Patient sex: M
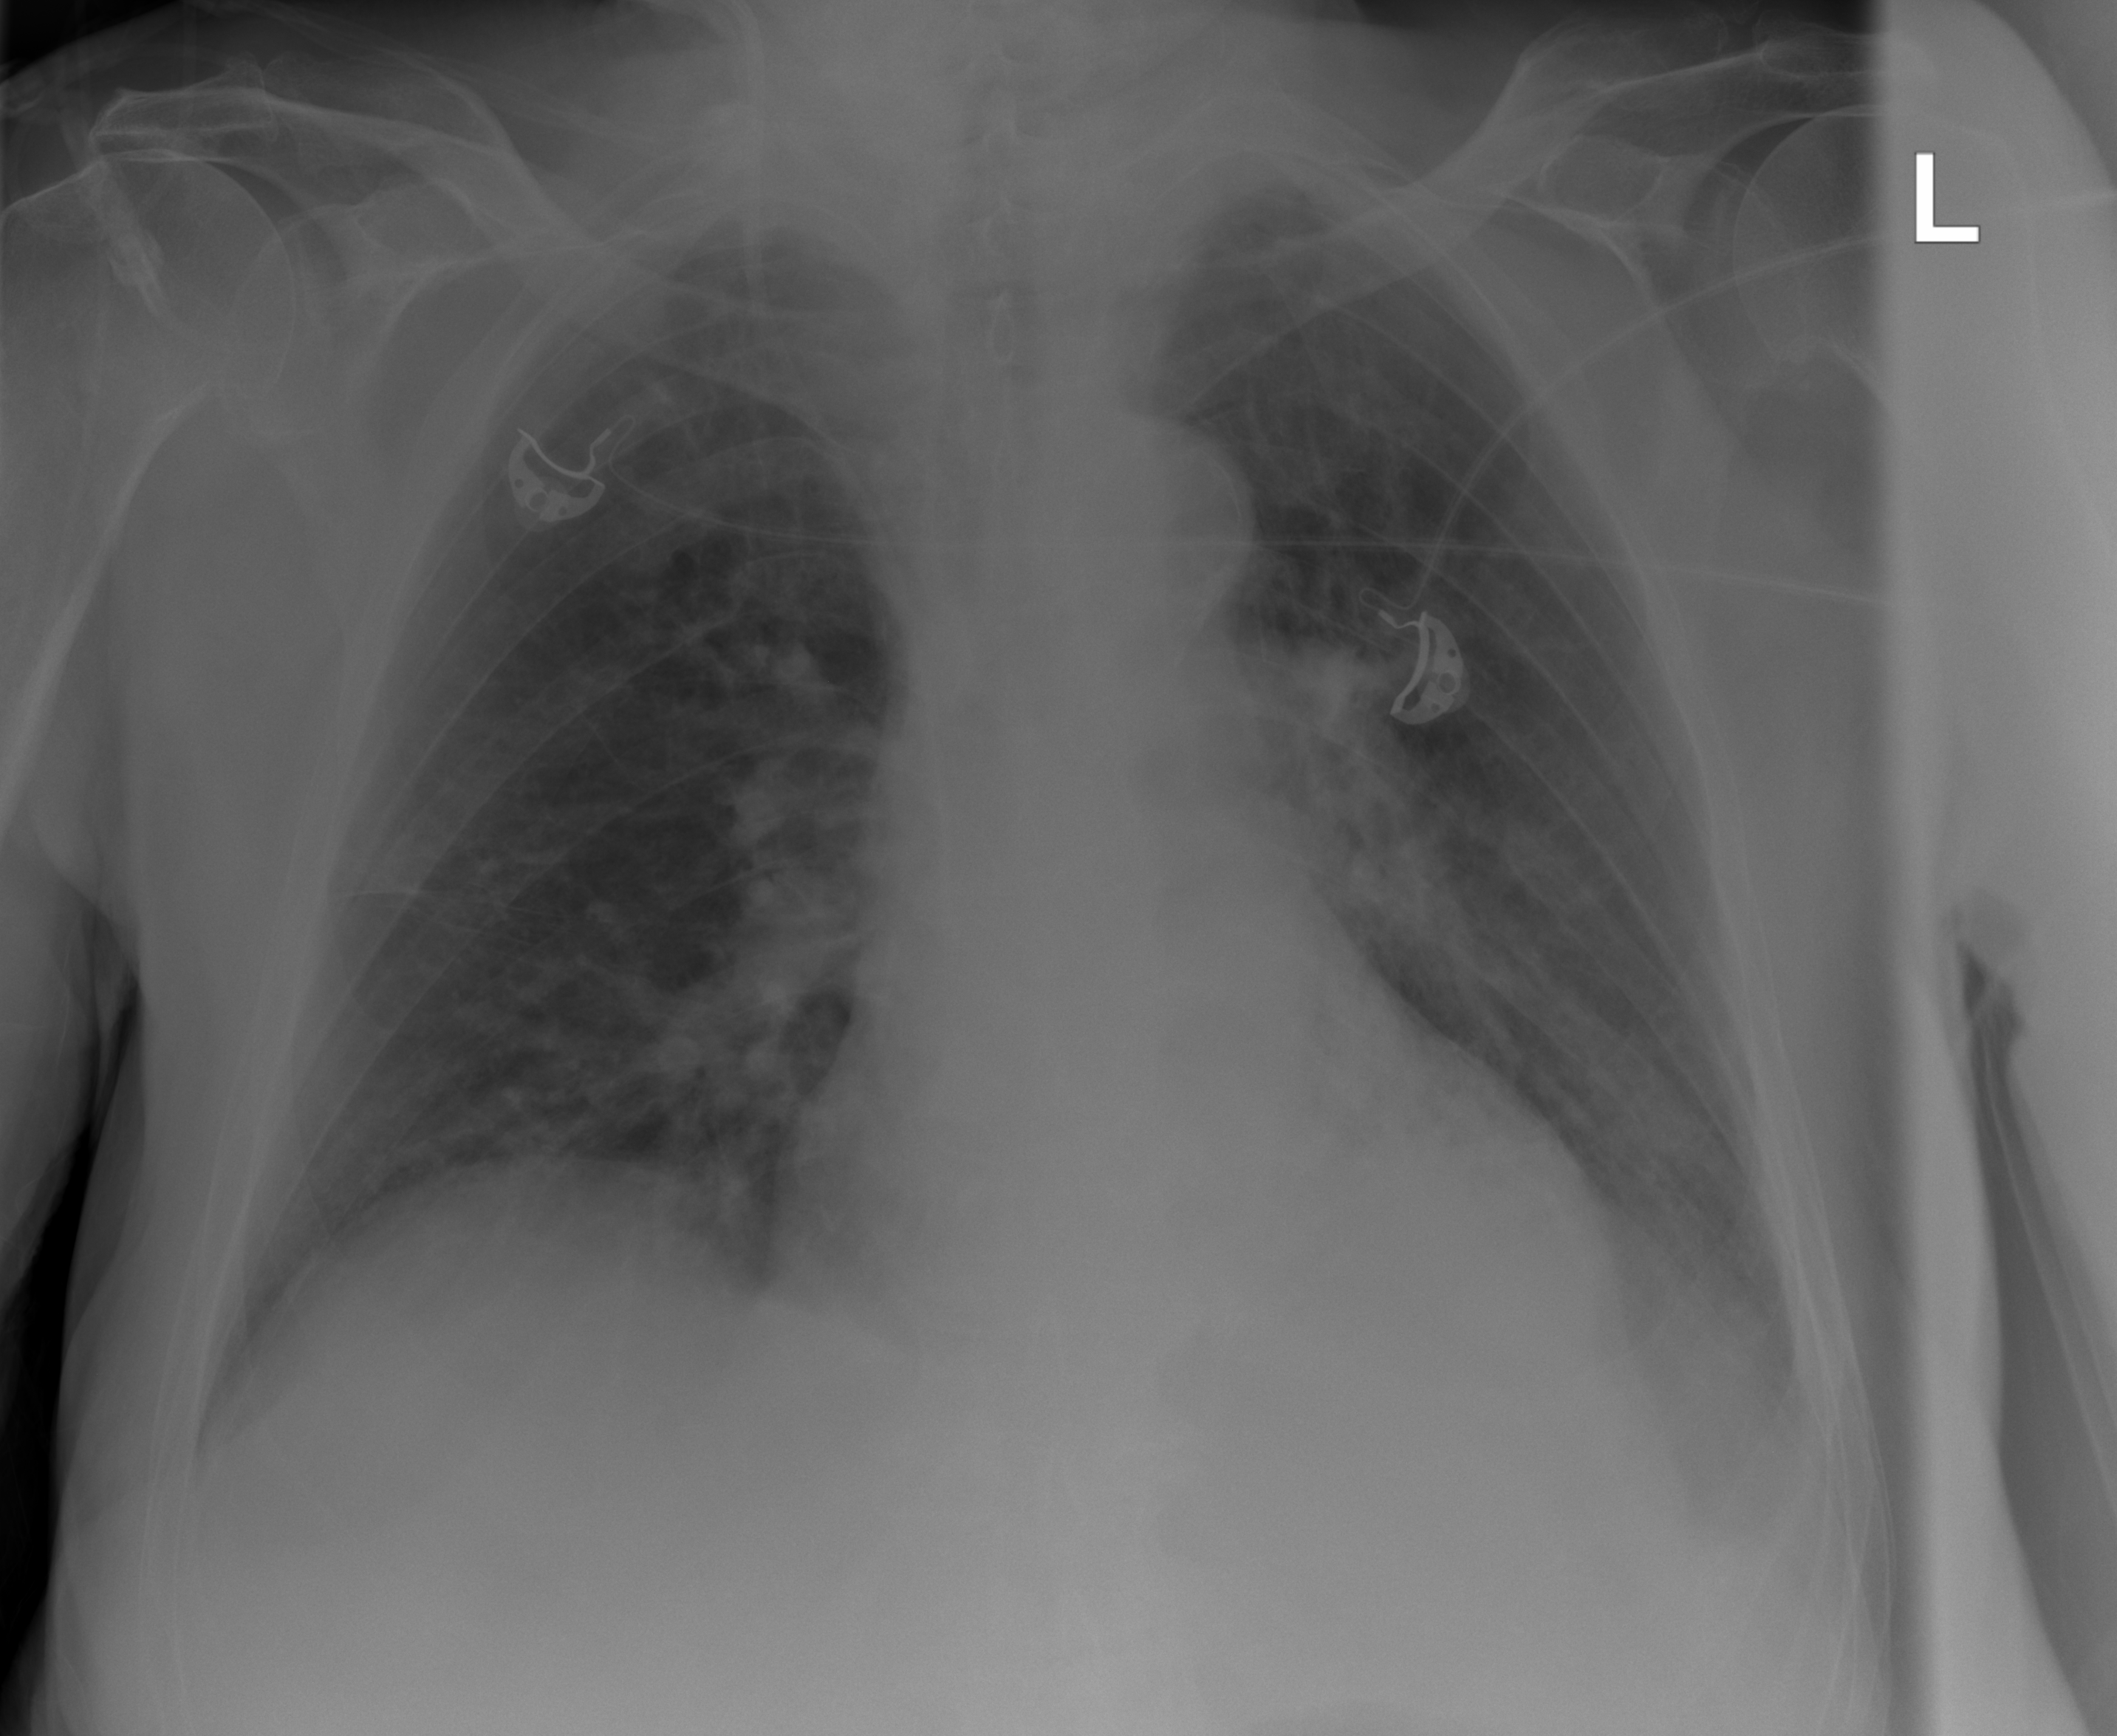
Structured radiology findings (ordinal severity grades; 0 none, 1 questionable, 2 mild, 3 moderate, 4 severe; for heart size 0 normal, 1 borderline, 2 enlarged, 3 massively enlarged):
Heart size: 2
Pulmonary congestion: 2
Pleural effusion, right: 0
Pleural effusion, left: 2
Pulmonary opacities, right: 0
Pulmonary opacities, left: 0
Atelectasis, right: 2
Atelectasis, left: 2